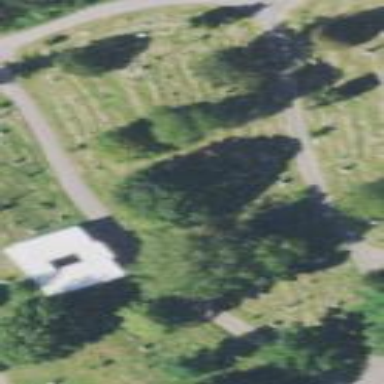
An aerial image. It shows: Cemetery.